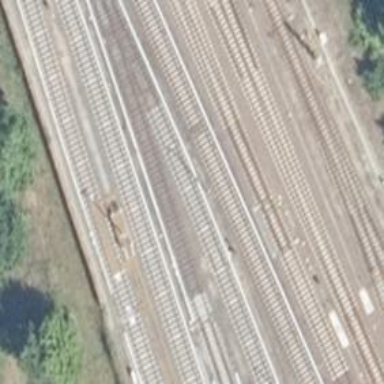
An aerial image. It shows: Railway switch.